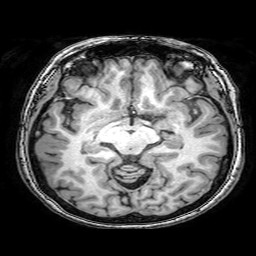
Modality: T1w
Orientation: coronal
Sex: female
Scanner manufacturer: philips
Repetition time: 0.008169 s
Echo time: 0.00374 s